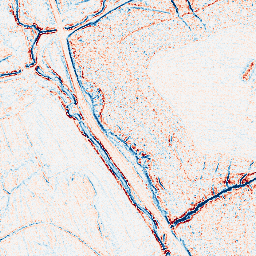
Category: edge_preserving
Decomposition family: bilateral
Decomposition parameters: d: 5
sigma_color: 75
sigma_space: 25
Upsampling method: sinc_blackman
Upsampling parameters: scale: 8
kernel_size: 16
Upsampling scale: 8